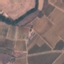
Label: PermanentCrop